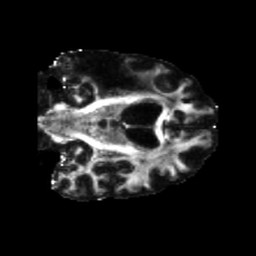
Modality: FA
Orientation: coronal
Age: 71
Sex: male
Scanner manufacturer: siemens
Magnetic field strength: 3 T
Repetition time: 5.25 s
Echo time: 0.08 s